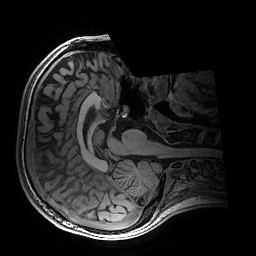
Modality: T1w
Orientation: axial
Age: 21
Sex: female
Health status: healthy
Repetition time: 2.53 s
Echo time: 0.0034 s